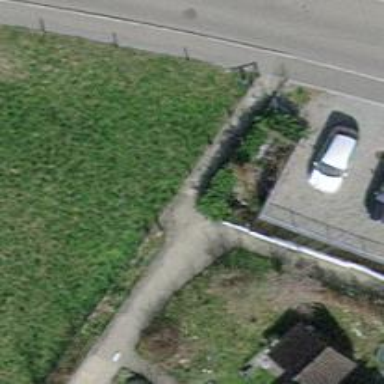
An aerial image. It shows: Steps on sett surface road.